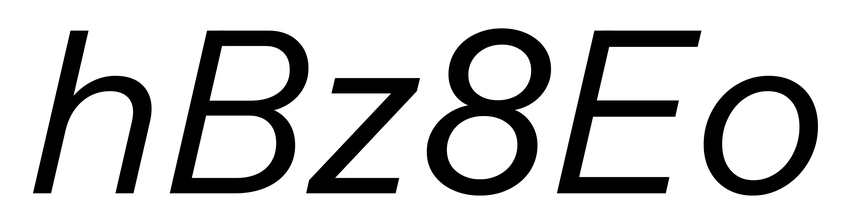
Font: InstrumentSans-Italic_Italic